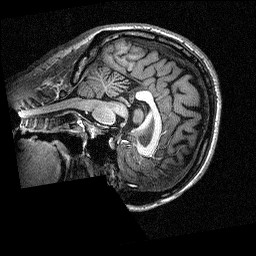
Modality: T1w
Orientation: sagittal